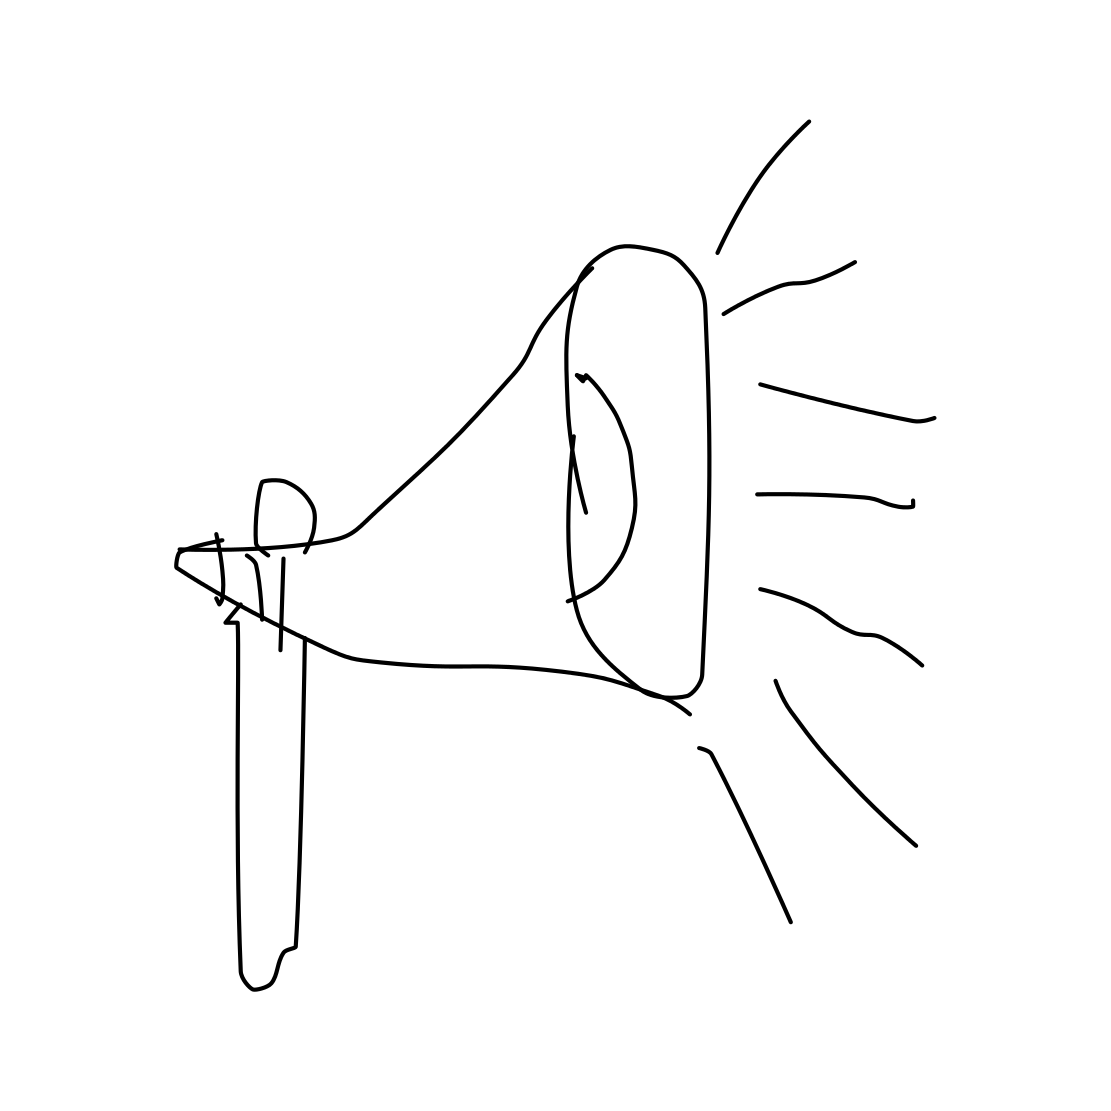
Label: megaphone